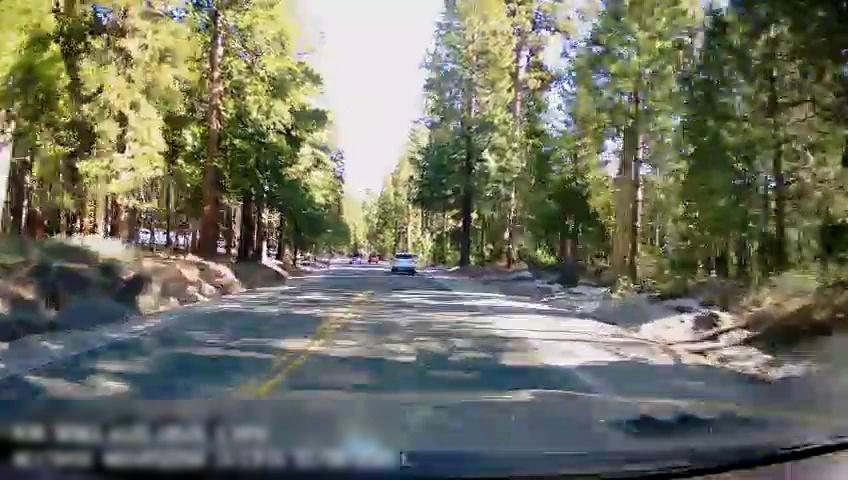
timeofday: Day
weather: Sunny
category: Drivable Space
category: Vehicles | SUV
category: Lanes | Current Lane
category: Lanes | Alternate Lane
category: Lanes | Opposite Lane